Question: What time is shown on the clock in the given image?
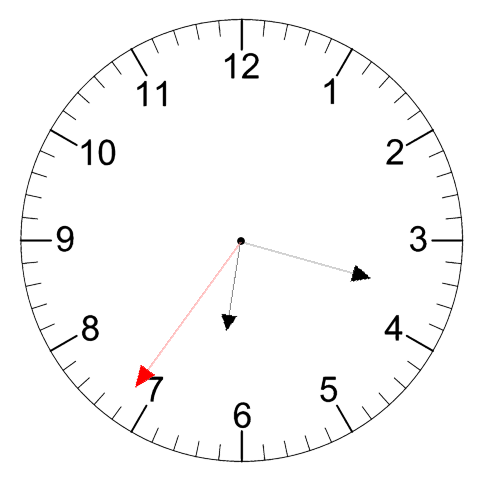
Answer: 06:17:36